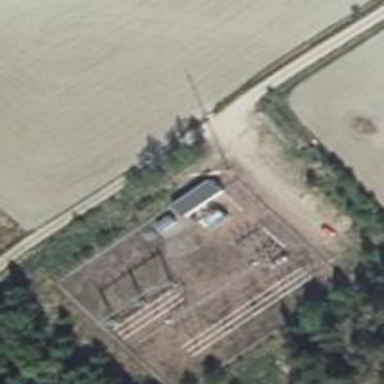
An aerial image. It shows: Communication mast tower.